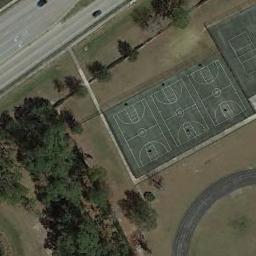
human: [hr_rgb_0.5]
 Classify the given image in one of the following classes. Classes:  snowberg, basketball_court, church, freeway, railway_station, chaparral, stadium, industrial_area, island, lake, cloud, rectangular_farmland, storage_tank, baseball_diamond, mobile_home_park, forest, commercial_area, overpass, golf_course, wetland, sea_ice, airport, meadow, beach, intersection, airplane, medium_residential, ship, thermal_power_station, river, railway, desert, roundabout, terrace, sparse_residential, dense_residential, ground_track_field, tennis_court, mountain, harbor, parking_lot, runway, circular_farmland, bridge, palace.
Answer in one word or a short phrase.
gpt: basketball_court